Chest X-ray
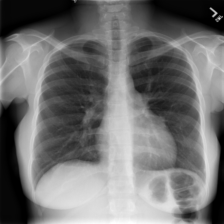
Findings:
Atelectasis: negative
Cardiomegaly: negative
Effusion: negative
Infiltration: negative
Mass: negative
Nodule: negative
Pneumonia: negative
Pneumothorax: negative
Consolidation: positive
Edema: negative
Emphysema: negative
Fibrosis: negative
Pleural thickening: negative
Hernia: negative